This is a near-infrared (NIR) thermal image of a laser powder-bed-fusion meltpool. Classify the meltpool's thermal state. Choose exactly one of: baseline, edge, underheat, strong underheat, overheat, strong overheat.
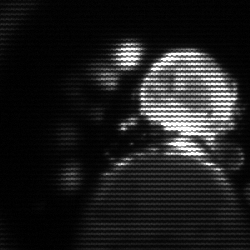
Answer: baseline